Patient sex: M
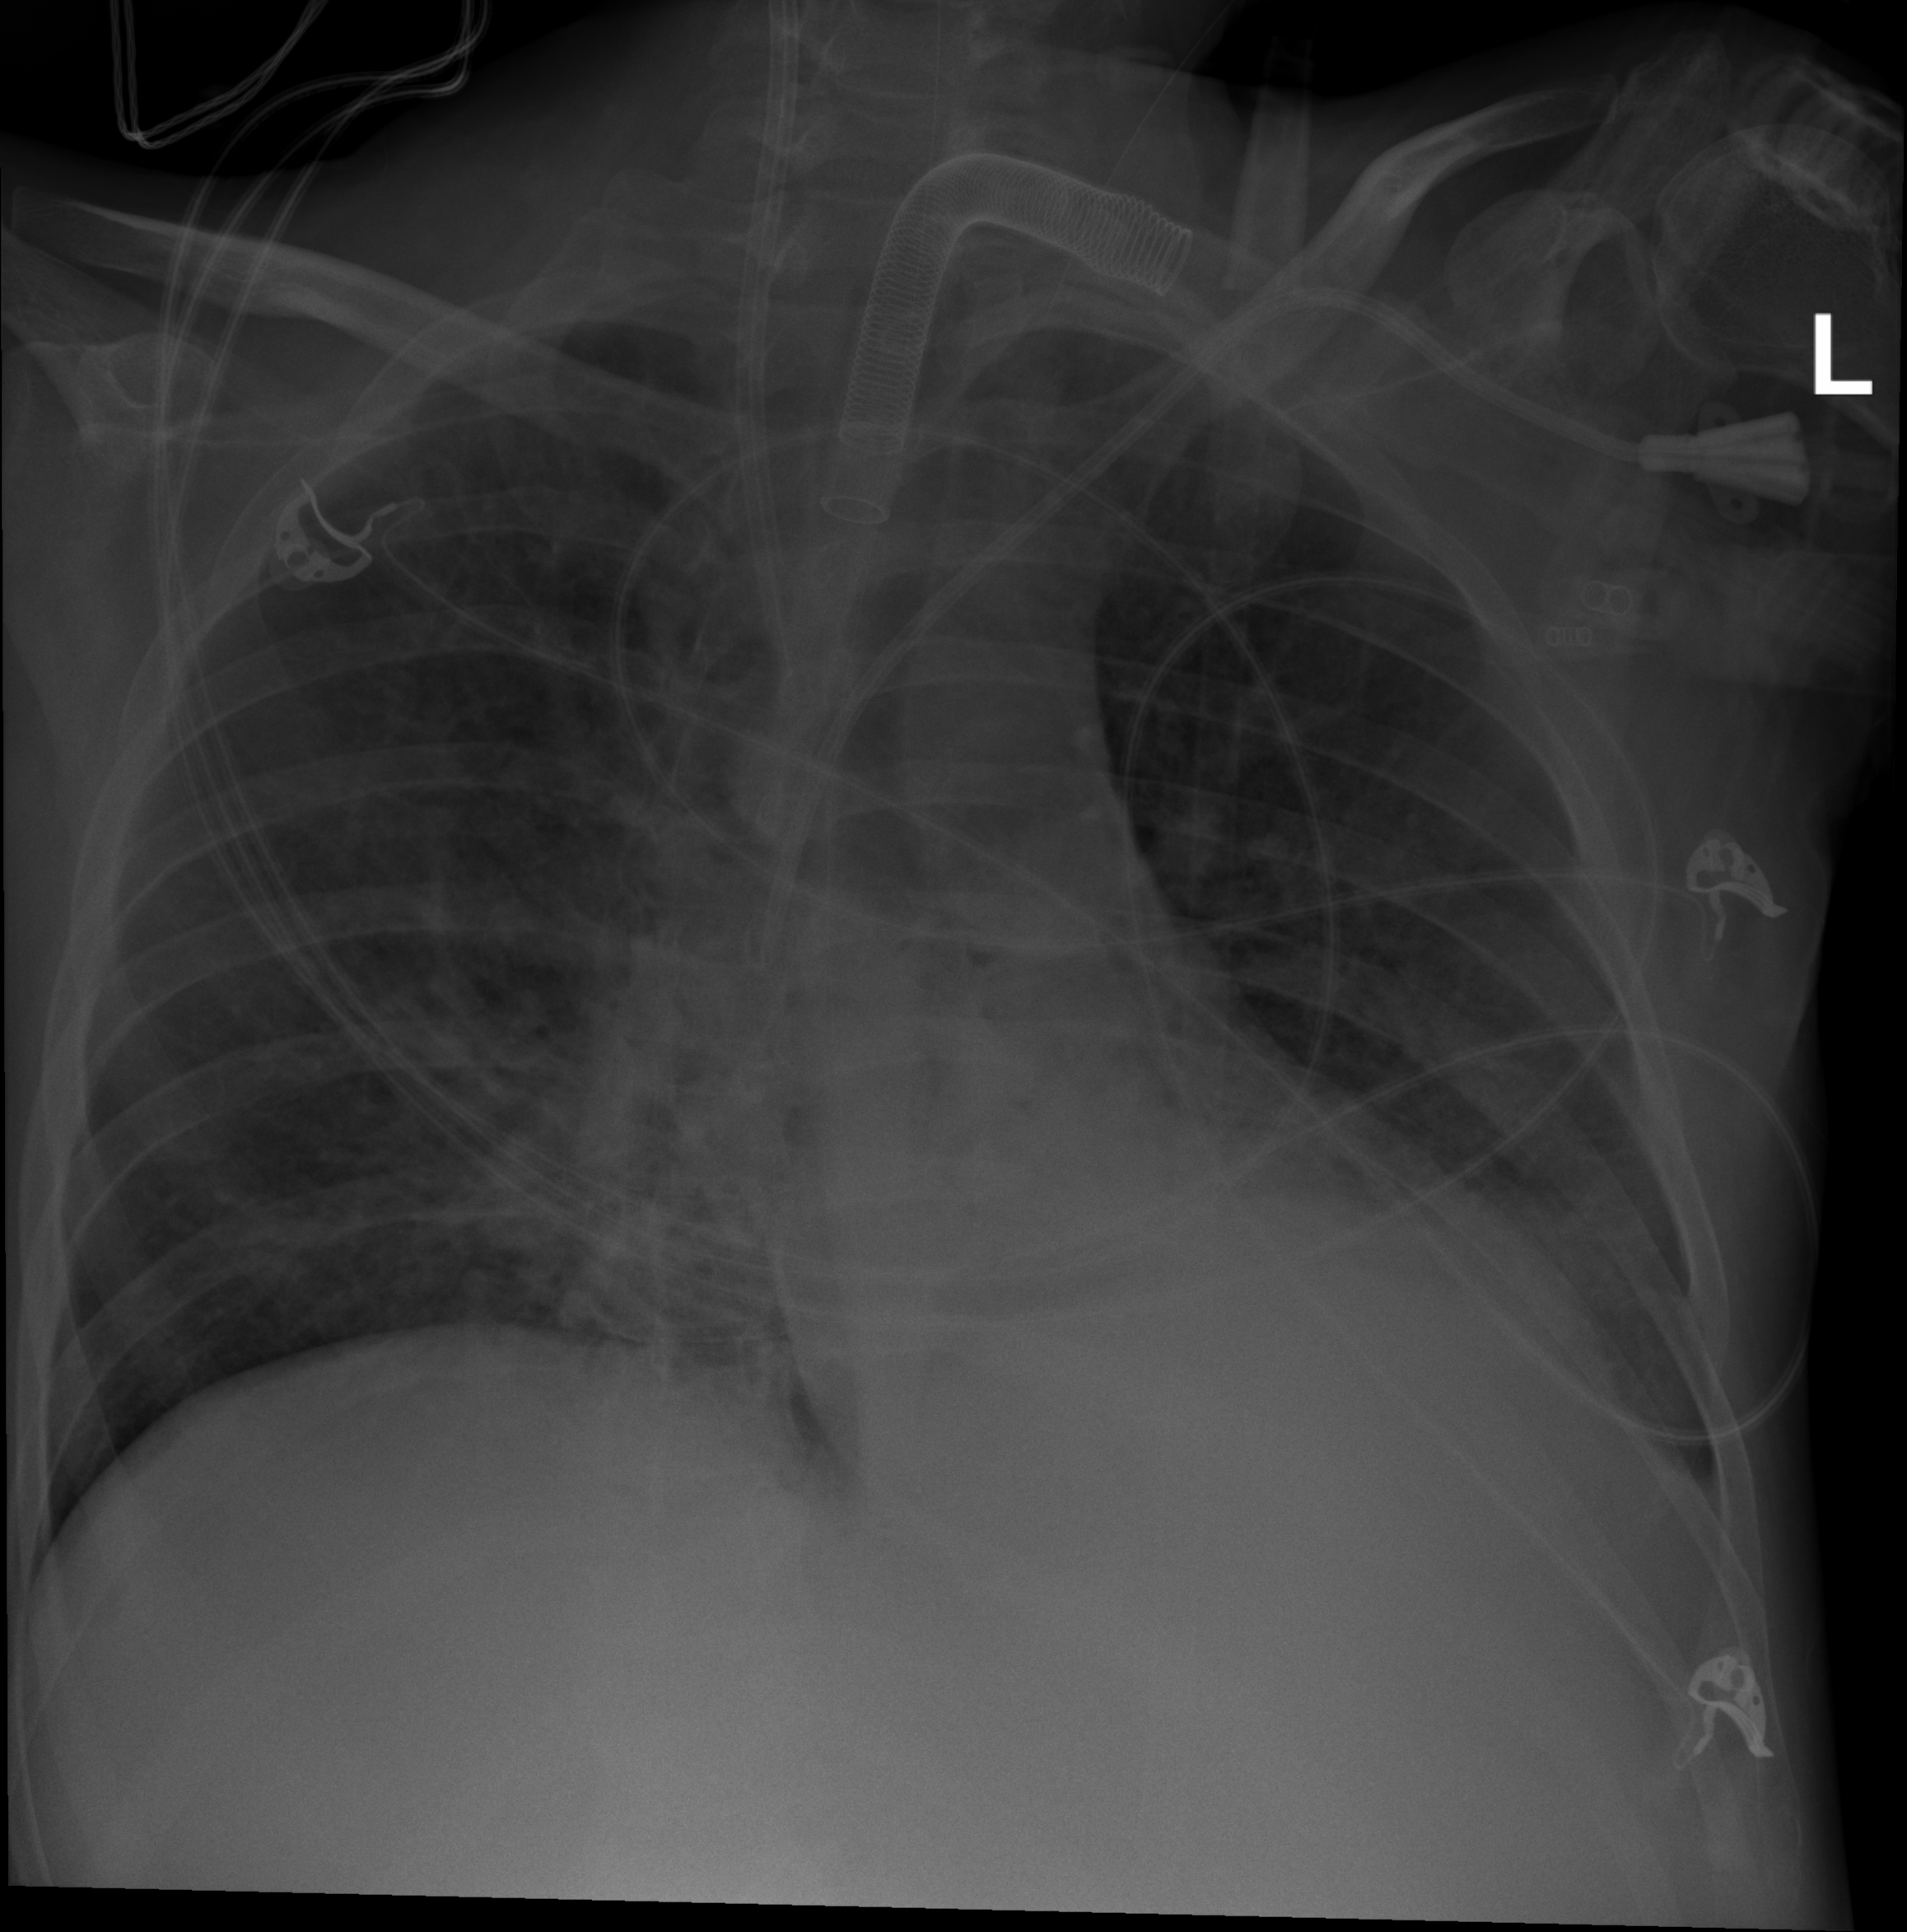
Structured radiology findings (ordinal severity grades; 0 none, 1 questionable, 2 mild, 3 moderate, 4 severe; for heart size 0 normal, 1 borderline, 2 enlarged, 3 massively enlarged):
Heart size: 0
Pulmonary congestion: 0
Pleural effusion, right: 0
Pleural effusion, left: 2
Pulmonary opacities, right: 3
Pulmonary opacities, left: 3
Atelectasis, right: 2
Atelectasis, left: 2